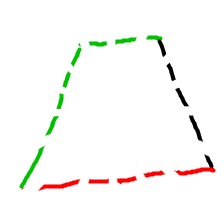
Shape: trapezoid